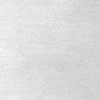
Atmospheric dust classification: dusty